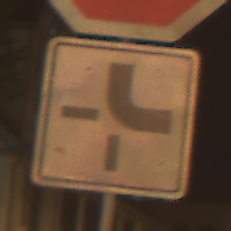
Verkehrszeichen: VerlaufVorfahrtsstrasse4
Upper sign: Stop
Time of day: Night
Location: Outdoor (Urban)
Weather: Clear
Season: NotSpecified
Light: Artificial